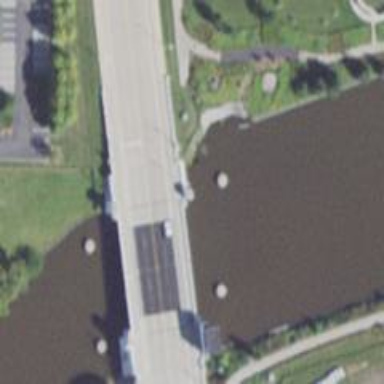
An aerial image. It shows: Movable bascule bridge on footway road.